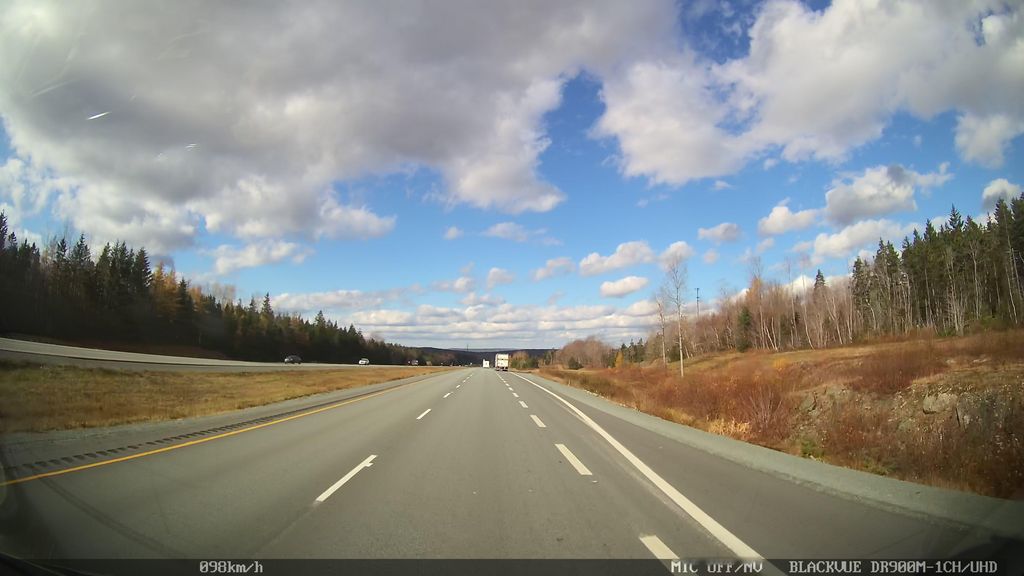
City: halifax